Interaction volume radius: 10 \u00c5
Interaction volume height: 25 \u00c5
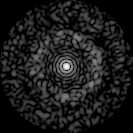
Disorder parameter: 0.8218